Question: So basically, my C code output is suppose to look like so.

However I believe my IF statements are incorrect, can someone give it a look and give me some pointers?
'''
#include <stdio.h>
int main()
{
int a, total = 0; // Defining integers
int n;
int tax;
int e;
float subtotal;
printf("Enter the number of days the car was rented: "); // Asking for input
scanf("%d", &n); // Establishing number of cars
printf("Enter the number of miles the car was driven: "); // Mile input
scanf("%d", &a); // Establishing miles driven
if (n > 200) {
e = .40;
}
else { e = .35;
}
subtotal = n * 15 + a * e;
printf("
Subtotal: ", subtotal);
}
'''
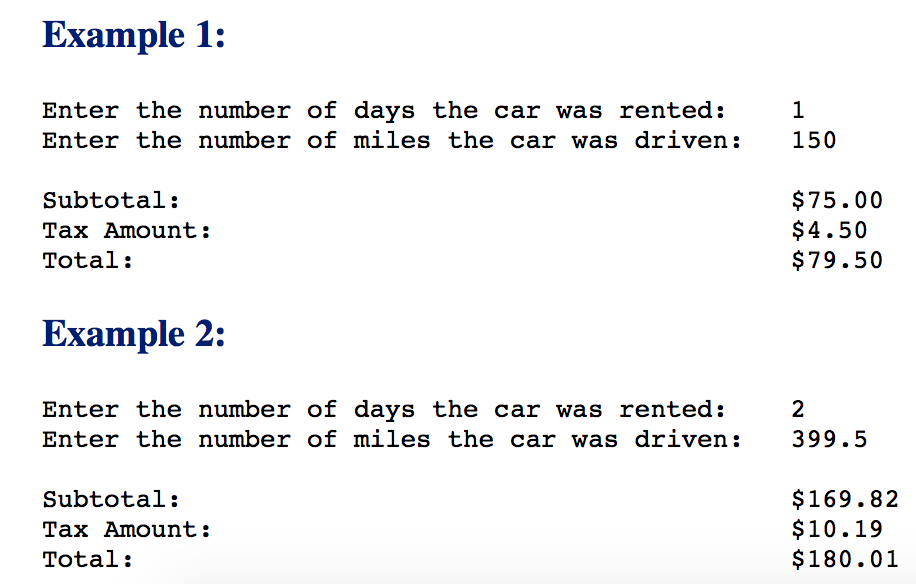
Answer: Your defined 'e' variable is an 'int' instead of a floating-point type, like 'float' or 'double', you forgot to add the '"%f"' in your last print statement.
To add some more pointers:
- Variables should be given names. I' pretty sure that if you would have changed the name of variable 'e' into 'precentage', the above 'int'/'float' problem might not have happend.- All non-used variables should be deleted ('total', 'tax').